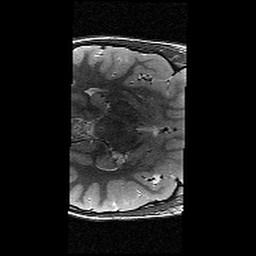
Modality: T2w
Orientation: axial
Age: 11
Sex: female
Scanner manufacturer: siemens
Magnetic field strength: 3 T
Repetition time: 9.23 s
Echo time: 0.067 s